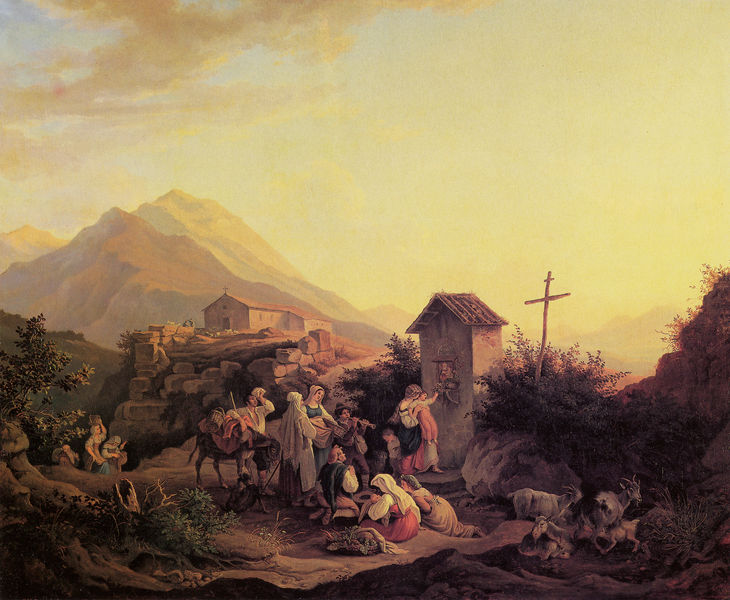
Titel: Ave Maria
Künstler: Adrian Ludwig Richter
Standort: Leipzig
Institution: Museum der Bildenden Künste
Schlagwörter: baum, berg, blau, blätter, felsen, gemälde, gestein, gruppe, himmel, mann, schatten, vogel, weiß, wolken, bäume, frauen, gelb, grün, landschaft, menschen, sitzen, abend, braun, fenster, frau, hell, holz, kleid, kleider, licht, orange, schwarz, strasse, tür, ölbild, dach, haus, hund, rot, tiere, tuch, weg, wolke, beige, haube, leute, richter, kleidung, stein, steine, bild, niederlande, öl, dämmerung, erde, morgen, natur, sonnenaufgang, vieh, zweige, busch, büsche, gebüsch, hütte, kirche, sonne, sträucher, gewand, sitzend, tücher, decke, kind, musik, bauern, esel, kinder, turm, deutschland, sommer, liegen, ruhen, genremalerei, italien, fußboden, körbe, berge, fels, gebirge, gipfel, dorf, mauer, dunst, sonnenuntergang, herbst, picknick, rast, romantik, stimmung, nazarener, abendrot, abendstimmung, kloster, kreuz, alpen, fern, mauerwerk, volk, gebet, rom, flöte, kreuze, reise, wanderer, kniend, andacht, betende, knieen, kapelle, prozession, busche, gesträuch, wegrand, rde, maria, waldmüller, anbetung, auszug, reisende, schafe, hirten, ausruhen, ziege, schrein, unterwegs, pass, josef, ludwig, ziegen, marterl, heimweg, delacroix, lagern, mariensäule, bildstock, pilger, wunder, campagna, gebete, pilgerer, bodene, ludwig richter, jause, schäferszene, apen, eses, huegel, 19. jahrhundert, 17. jahrhundert, 7braun, füsche, martal